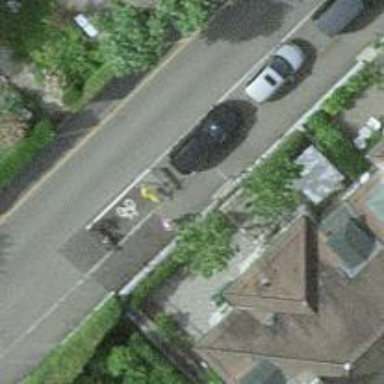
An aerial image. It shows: Floor bicycle parking area.